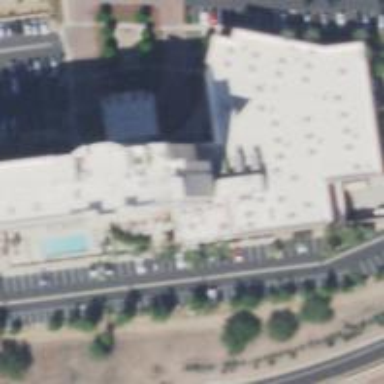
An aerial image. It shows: Hotel building.